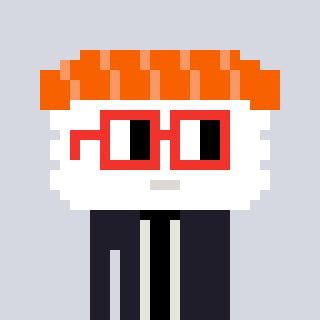
a pixel art character with square red glasses, a nigiri-shaped head and a grayscale-colored body on a cool background